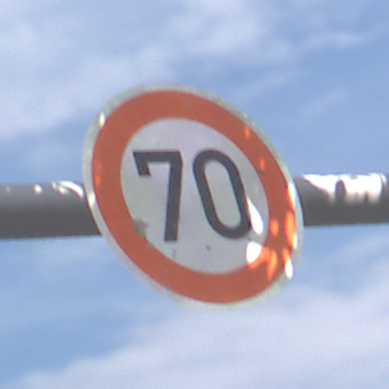
Verkehrszeichen: Geschwindigkeit70
Umgebung: Outdoor, RoadRail
Tageszeit: Midday
Wetter: PartlyCloudy
Licht: Natural
Jahreszeit: NotSpecified
Kontrast: LowContrast